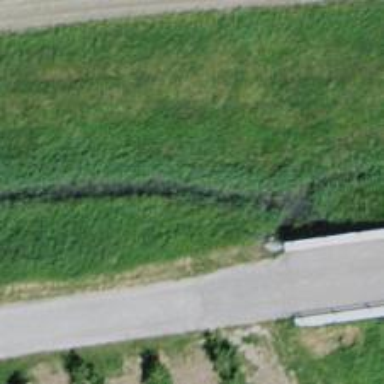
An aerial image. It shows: Ditch serving as waterway.